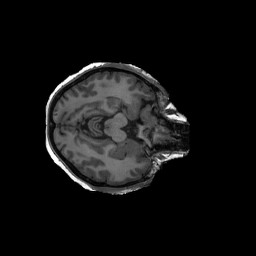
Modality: T1w
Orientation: axial
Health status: ill
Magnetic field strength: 3 T